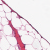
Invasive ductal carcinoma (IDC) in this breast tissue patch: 0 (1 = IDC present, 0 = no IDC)